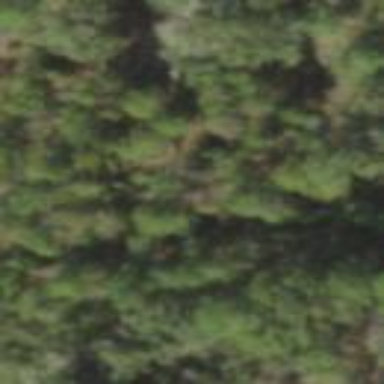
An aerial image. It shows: Woodland with needle-leaved trees.